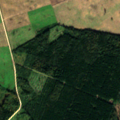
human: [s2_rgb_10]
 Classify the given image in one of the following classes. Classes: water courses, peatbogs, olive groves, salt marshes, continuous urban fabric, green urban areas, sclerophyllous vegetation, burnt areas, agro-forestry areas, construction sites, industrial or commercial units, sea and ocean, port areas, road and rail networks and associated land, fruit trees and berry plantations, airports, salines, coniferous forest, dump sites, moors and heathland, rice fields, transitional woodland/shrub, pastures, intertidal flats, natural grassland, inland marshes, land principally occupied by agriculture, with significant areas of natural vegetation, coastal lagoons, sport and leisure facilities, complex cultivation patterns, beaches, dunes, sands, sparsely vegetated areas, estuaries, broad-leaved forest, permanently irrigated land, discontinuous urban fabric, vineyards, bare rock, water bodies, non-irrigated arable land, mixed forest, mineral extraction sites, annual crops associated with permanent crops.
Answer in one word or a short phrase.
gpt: non-irrigated arable land, broad-leaved forest, mixed forest, transitional woodland/shrub